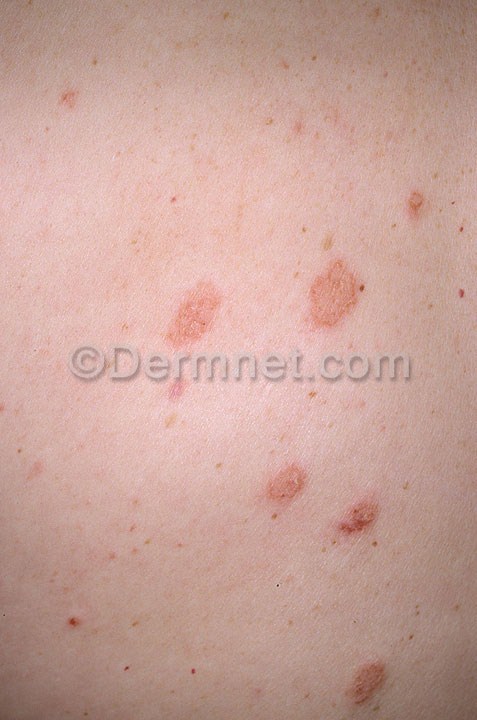
Disease: Eczema Photos